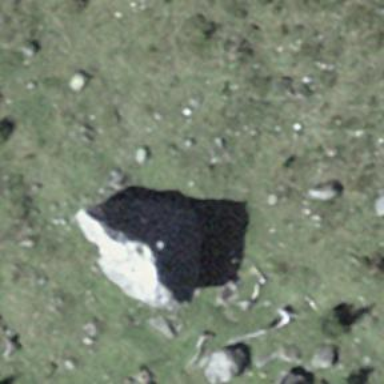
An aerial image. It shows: View of natural rock.